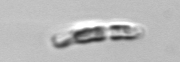
Label: Guinardia_striata